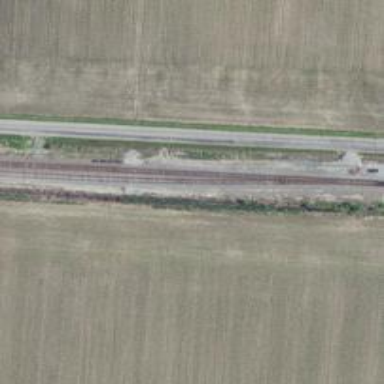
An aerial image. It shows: Railway siding for service.